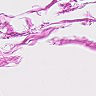
Metastatic tissue present: no